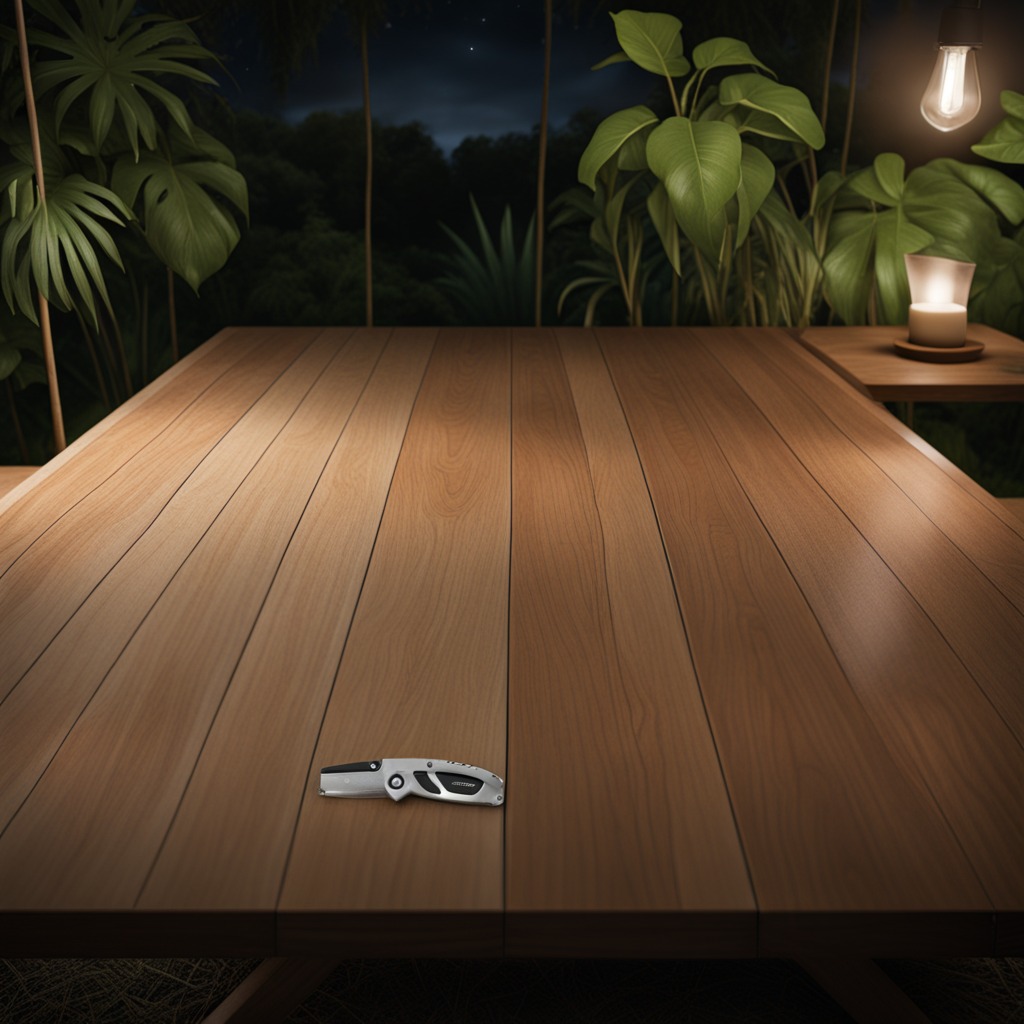
A utility knife is lying on the wooden table.